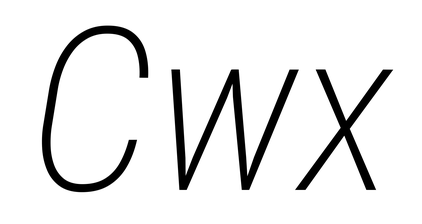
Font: Roboto-Italic_Condensed_ExtraLight_Italic